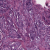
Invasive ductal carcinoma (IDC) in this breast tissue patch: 1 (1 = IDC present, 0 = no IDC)